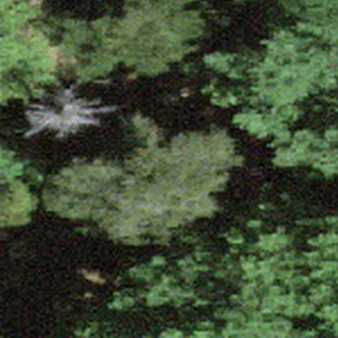
Label: other